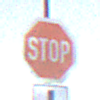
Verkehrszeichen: Stop
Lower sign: VerlaufVorfahrtsstrasse7
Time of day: Night
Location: Outdoor (Nature)
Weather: Clear
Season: NotSpecified
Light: Natural